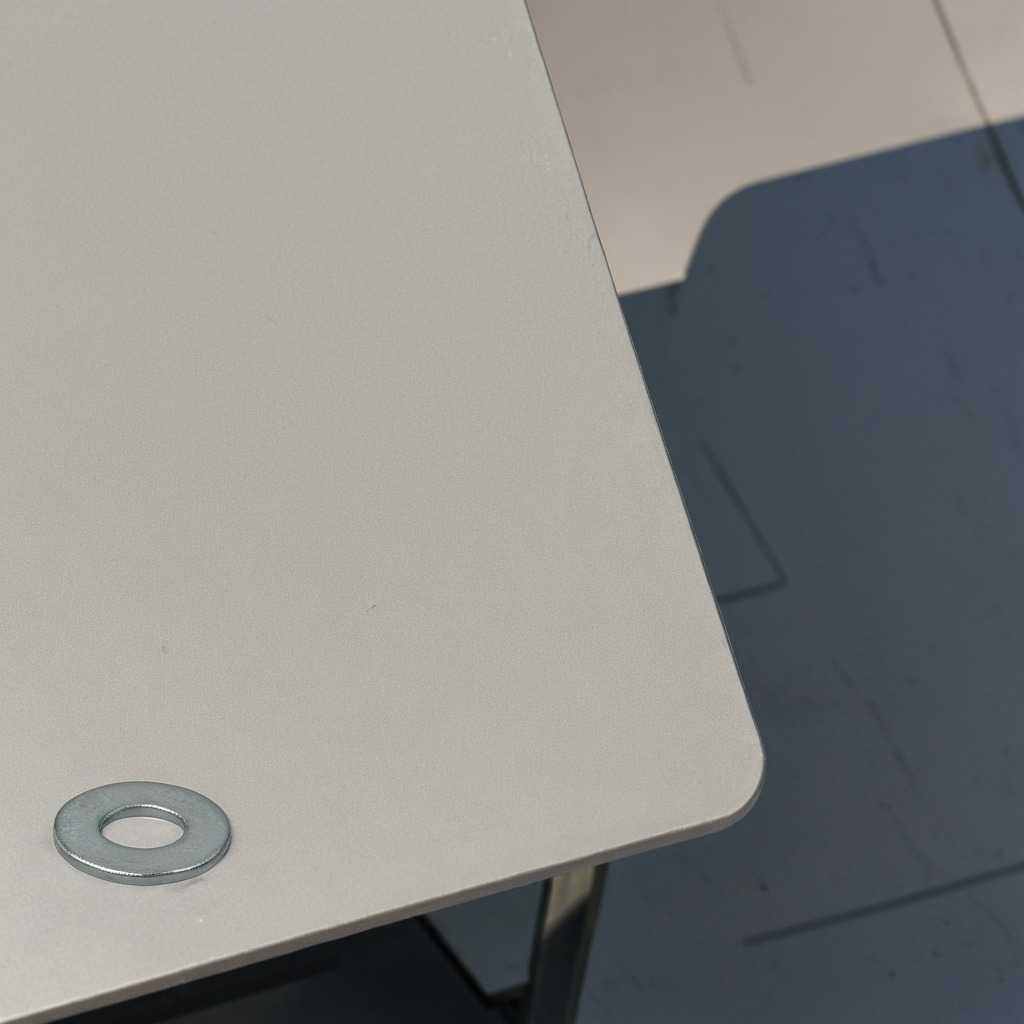
A flat metal washer is lying on a utility table in a temporary outdoor tool station.